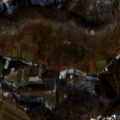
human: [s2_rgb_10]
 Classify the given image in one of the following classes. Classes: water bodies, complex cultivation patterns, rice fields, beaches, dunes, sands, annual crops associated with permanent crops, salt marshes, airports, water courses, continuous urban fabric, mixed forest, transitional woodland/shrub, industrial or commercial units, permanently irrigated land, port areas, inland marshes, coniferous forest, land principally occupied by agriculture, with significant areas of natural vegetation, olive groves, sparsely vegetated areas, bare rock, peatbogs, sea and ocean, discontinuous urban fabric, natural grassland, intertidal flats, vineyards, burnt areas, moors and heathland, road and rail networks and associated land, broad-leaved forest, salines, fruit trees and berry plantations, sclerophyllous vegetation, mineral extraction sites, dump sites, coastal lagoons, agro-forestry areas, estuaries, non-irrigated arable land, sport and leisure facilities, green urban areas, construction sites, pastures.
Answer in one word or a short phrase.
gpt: non-irrigated arable land, complex cultivation patterns, land principally occupied by agriculture, with significant areas of natural vegetation, broad-leaved forest